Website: home-depot
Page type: account-dashboard
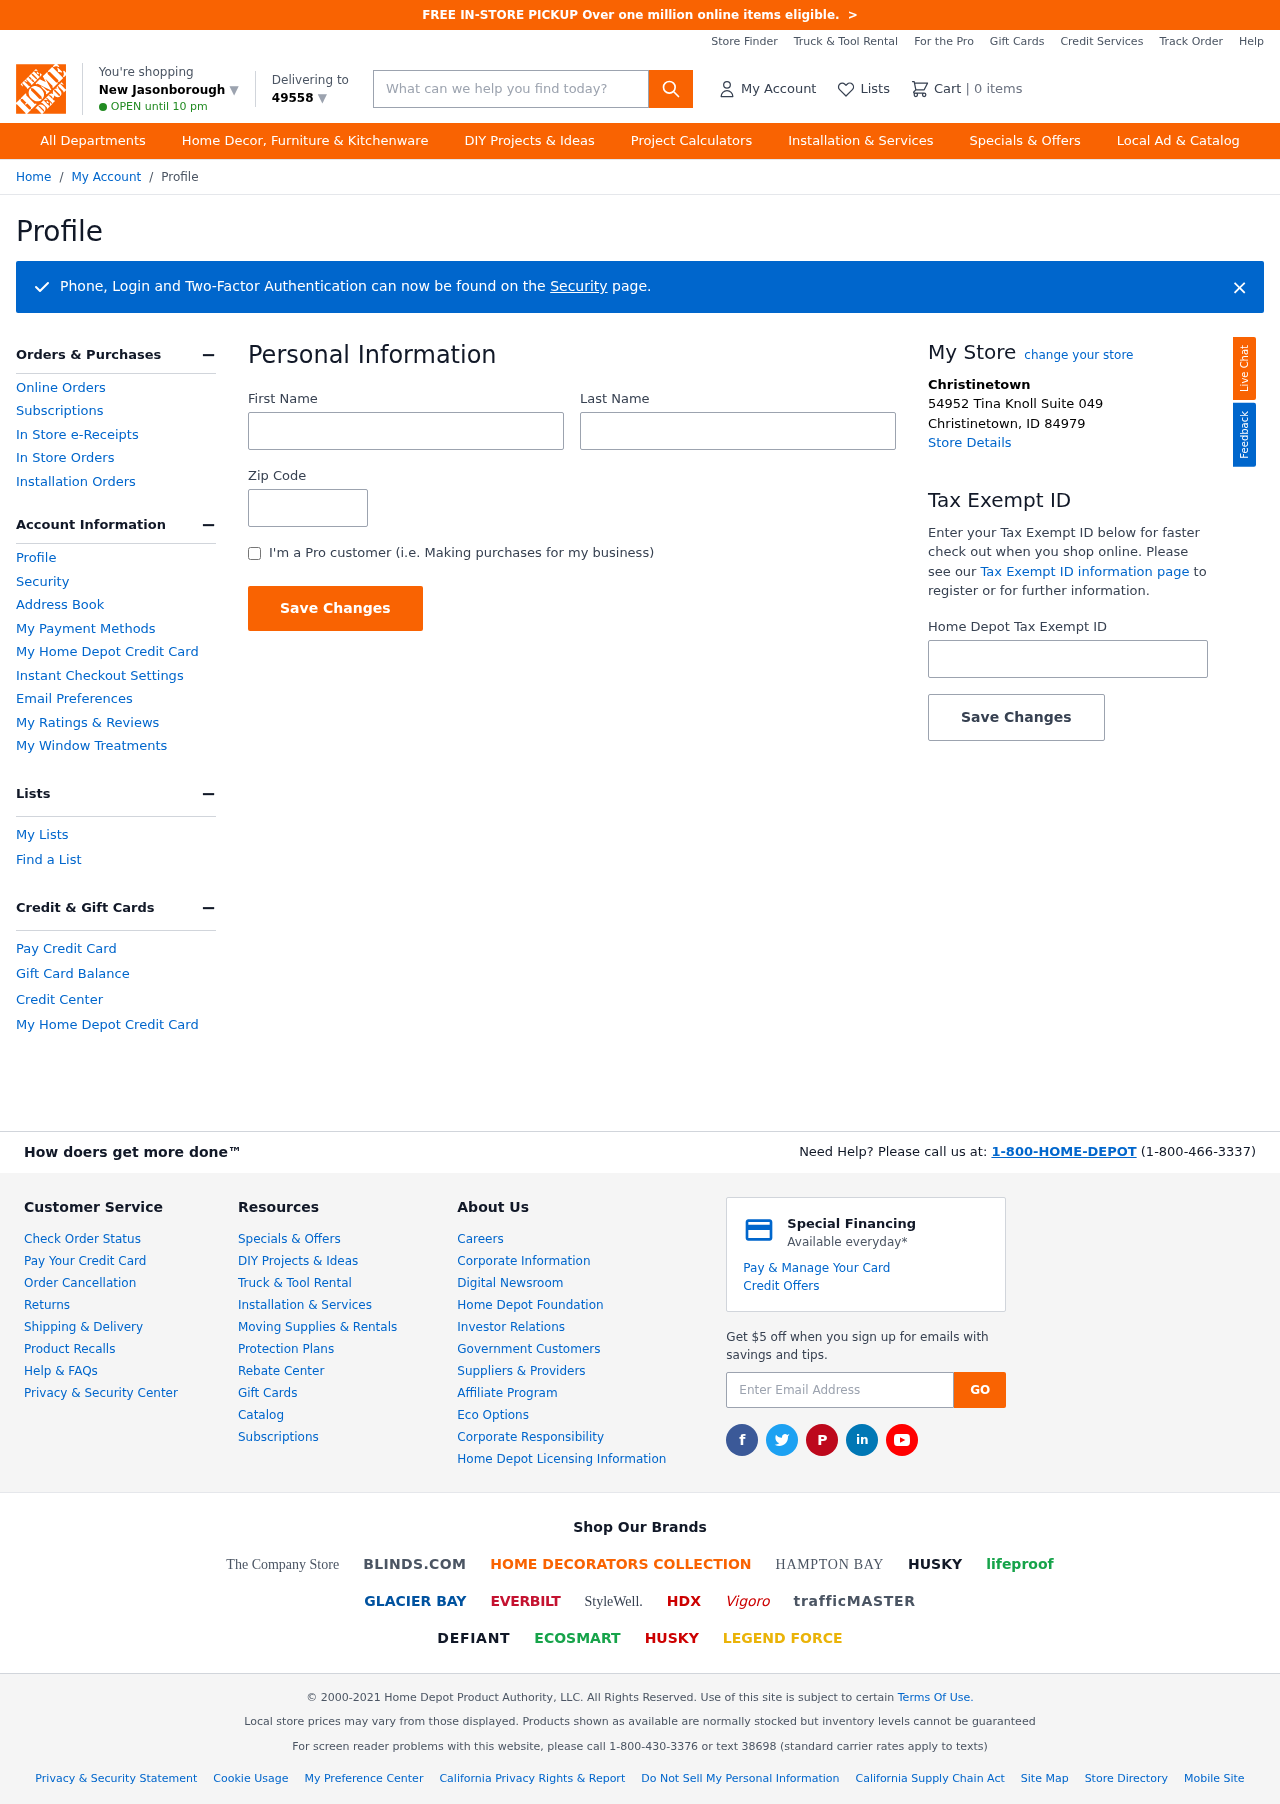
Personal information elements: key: PII_CITY
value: New Jasonborough ▼
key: PII_FIRSTNAME
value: Kayla
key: PII_LASTNAME
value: Johnson
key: PII_LOCATION1_CITY
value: Christinetown
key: PII_LOCATION1_CITY_STATE_ZIP
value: Christinetown, ID 84979
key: PII_LOCATION1_STREET
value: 54952 Tina Knoll Suite 049
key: PII_POSTCODE
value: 49558 ▼
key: PII_POSTCODE
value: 49558
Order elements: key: ORDER_NUM_ITEMS
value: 0
Search elements: key: HEADER_SEARCH
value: What can we help you find today?